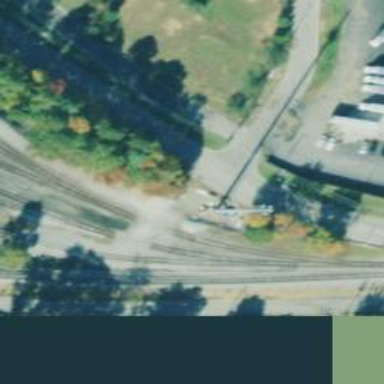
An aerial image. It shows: Trap point for railway derailment prevention.